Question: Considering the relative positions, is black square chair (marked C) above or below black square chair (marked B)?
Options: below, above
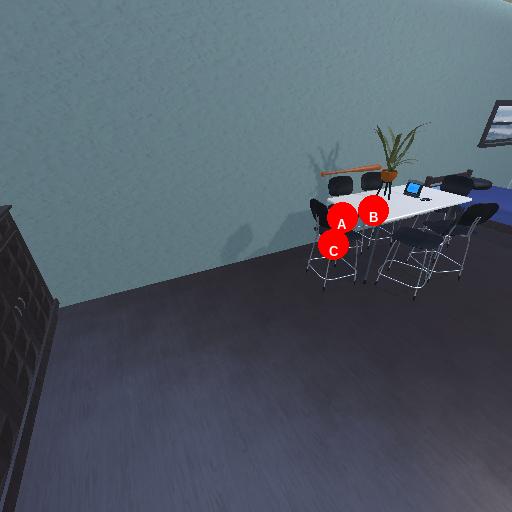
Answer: below